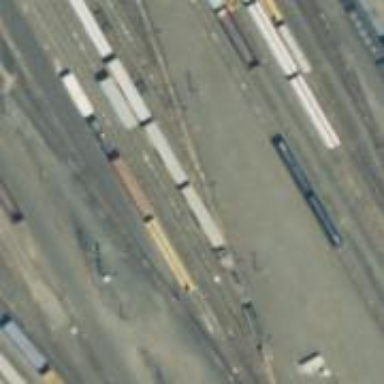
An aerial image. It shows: Railway yard.